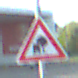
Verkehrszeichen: UnzureichendesLichtraumprofil
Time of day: MorningAfternoon
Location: Outdoor (Suburban)
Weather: PartlyCloudy
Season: NotSpecified
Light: Natural